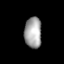
Tissue: lung
Cell type: Endothelial cells
Senescence score: 0.2119
Nuclear area (px): 520
Mean DAPI intensity: 163.285